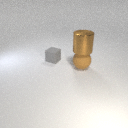
large brown metal cylinder above large brown rubber sphere